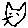
Label: cat